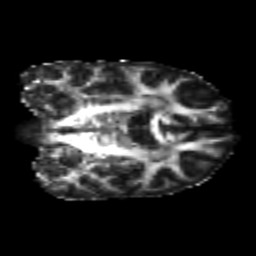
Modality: FA
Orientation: coronal
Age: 25
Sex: male
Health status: healthy
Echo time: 0.074 s